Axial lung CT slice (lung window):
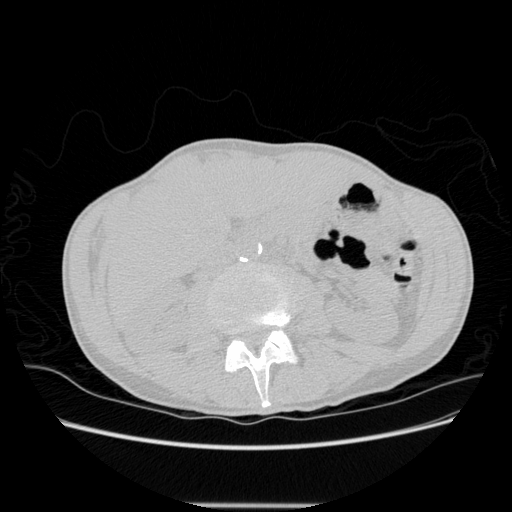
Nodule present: no